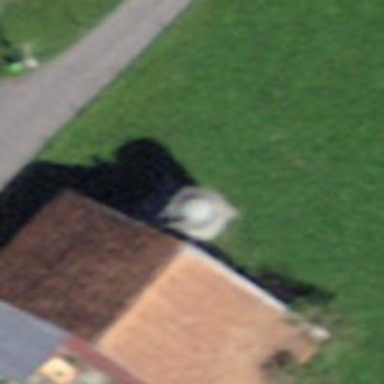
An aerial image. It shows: Rural barn.